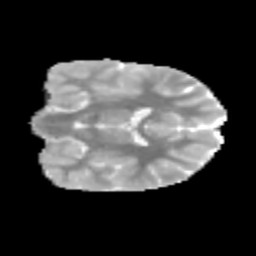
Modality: MD
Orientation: coronal
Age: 9
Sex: female
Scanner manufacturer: siemens
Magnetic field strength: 3 T
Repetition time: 3.8 s
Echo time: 0.07 s